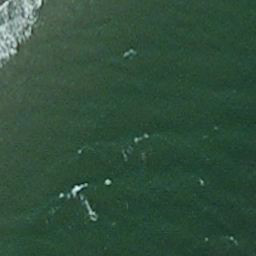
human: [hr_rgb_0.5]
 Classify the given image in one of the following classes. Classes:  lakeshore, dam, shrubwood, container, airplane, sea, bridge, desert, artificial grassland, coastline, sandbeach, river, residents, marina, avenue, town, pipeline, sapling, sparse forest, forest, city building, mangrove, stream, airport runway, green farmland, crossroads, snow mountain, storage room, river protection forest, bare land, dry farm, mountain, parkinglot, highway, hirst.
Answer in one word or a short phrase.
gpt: sea